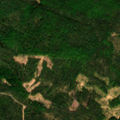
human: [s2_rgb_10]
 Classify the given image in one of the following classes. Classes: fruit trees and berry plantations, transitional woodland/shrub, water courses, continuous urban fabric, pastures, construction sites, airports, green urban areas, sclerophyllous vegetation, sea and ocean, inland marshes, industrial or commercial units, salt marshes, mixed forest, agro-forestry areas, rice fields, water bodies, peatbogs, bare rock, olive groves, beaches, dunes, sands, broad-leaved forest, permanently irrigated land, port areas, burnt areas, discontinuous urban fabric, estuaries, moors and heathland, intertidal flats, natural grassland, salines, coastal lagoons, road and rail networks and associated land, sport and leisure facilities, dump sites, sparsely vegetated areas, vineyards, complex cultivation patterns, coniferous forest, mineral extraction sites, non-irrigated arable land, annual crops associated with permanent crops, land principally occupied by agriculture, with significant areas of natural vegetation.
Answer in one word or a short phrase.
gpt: coniferous forest, mixed forest, transitional woodland/shrub